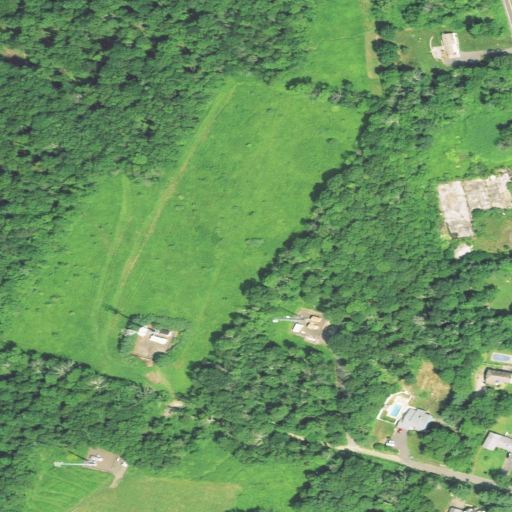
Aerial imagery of mountain in Connecticut named Prospect Mountain containing deciduous forest, grassland, open development, low intensity development, medium intensity development, and pasture